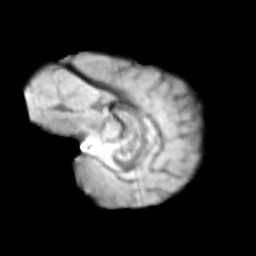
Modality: T2w
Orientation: sagittal
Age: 9
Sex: female
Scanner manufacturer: siemens
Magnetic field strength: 3 T
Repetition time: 3.8 s
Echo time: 0.07 s